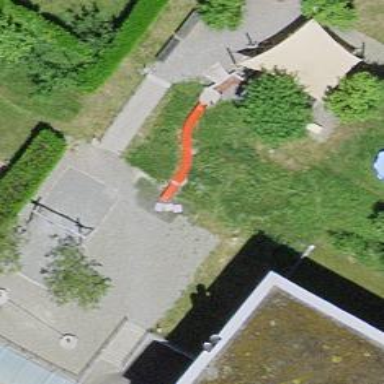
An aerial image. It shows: Playground featuring slide.